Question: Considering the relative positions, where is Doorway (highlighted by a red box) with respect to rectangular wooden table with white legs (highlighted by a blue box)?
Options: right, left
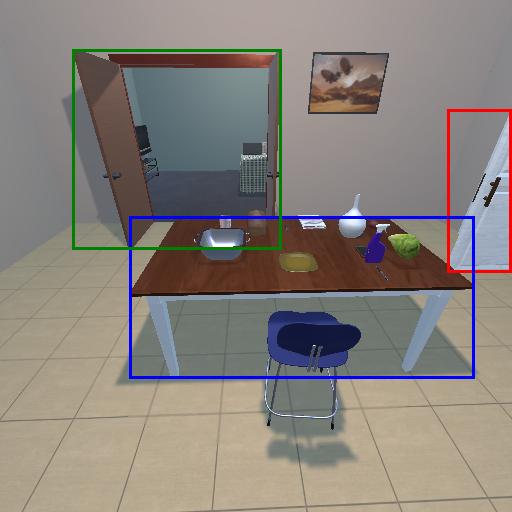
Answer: right